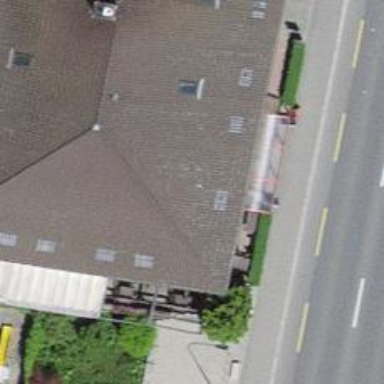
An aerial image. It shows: Restaurant.